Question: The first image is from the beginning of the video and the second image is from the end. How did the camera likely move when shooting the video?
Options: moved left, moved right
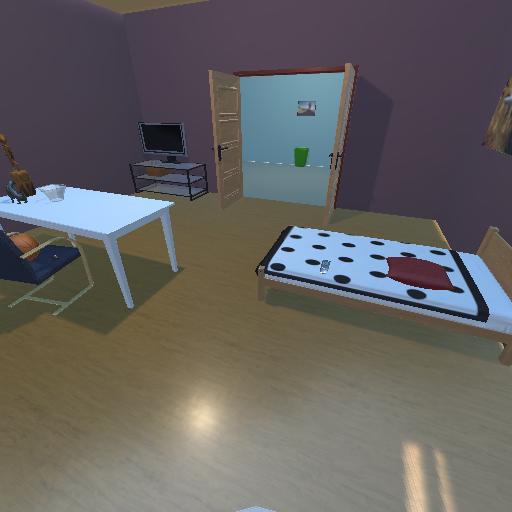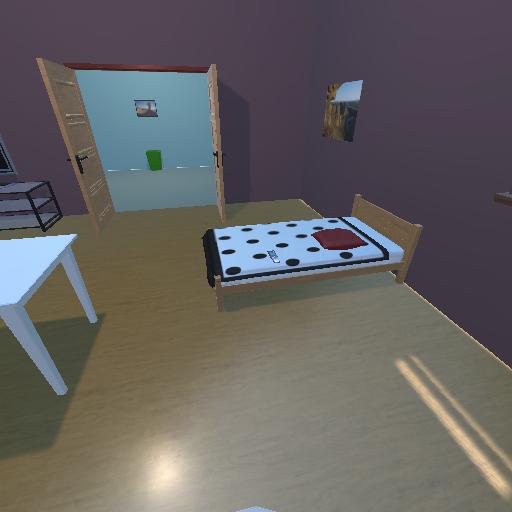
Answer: moved left